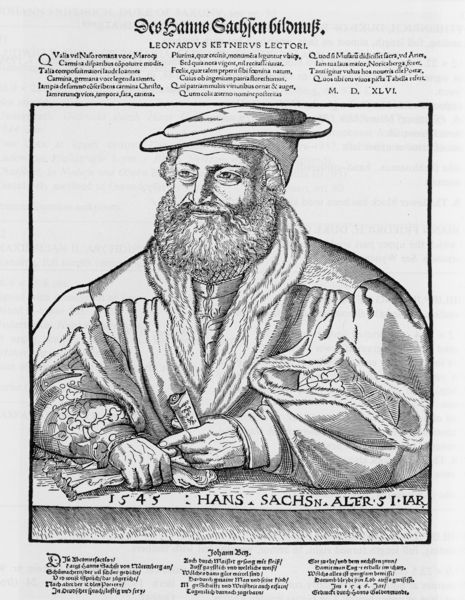
Titel: Bildnis des Hans Sachs, Dichter aus Nürnberg
Künstler: Michael Ostendorfer
Institution: (Seriendruck)
Schlagwörter: hand, mann, weiß, geste, handschuh, hut, mund, nase, profil, schwarz, skizze, stirn, tisch, zeichnung, blick, tuch, alt, bart, hemd, mütze, augen, falten, gesicht, kragen, pelz, rahmen, vollbart, ärmel, bild, bildnis, hände, portrait, porträt, gewand, haare, mantel, kaufmann, kopfbedeckung, lächeln, holzschnitt, schrift, papier, graphik, spalten, schnauz, deutsch, zeigen, name, lachen, alter, buch, druck, radierung, stich, künstler, schwarzweiß, text, überschrift, buchdruck, rolle, pergament, gestus, pelzkragen, pelzmantel, papierrolle, mönch, luther, schriftrolle, hans, dürer, kupferstich, bulle, texte, dokument, latein, jahre, wörter, sachsen, schlapphut, gewandt, seriendruck, hans sachs, sachs, schlitze, konterfei, hanns, 1545, bildnuß, +51, 51, gabbs, iar, xlvl, hans sachsn, hans sachsen, sachsn, pelzkleidung